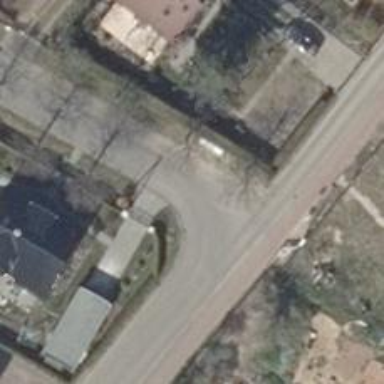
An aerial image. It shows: Residential road with asphalt surface.